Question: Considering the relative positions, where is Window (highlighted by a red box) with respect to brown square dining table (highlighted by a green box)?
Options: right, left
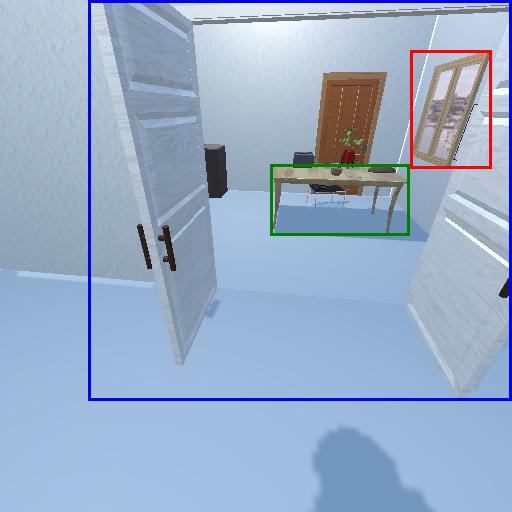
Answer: right